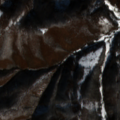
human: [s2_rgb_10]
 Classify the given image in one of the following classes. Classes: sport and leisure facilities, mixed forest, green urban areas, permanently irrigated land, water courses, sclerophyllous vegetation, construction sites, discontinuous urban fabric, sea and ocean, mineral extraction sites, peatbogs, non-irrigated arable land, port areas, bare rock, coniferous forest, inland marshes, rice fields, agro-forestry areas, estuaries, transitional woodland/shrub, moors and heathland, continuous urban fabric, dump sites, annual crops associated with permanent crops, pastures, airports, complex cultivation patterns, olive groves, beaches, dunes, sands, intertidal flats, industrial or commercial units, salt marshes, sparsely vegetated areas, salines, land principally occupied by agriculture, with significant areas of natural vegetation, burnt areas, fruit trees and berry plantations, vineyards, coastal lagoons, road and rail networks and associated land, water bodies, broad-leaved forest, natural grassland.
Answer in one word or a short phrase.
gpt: broad-leaved forest, transitional woodland/shrub